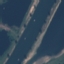
Land use / land cover: River